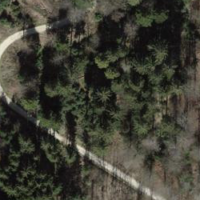
EUNIS habitat code: 44
Species observed at this site:
Aruncus dioicus
Mercurialis perennis